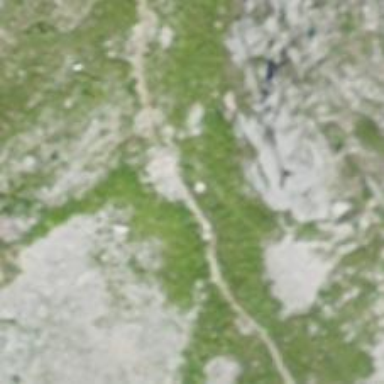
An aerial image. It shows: Path.